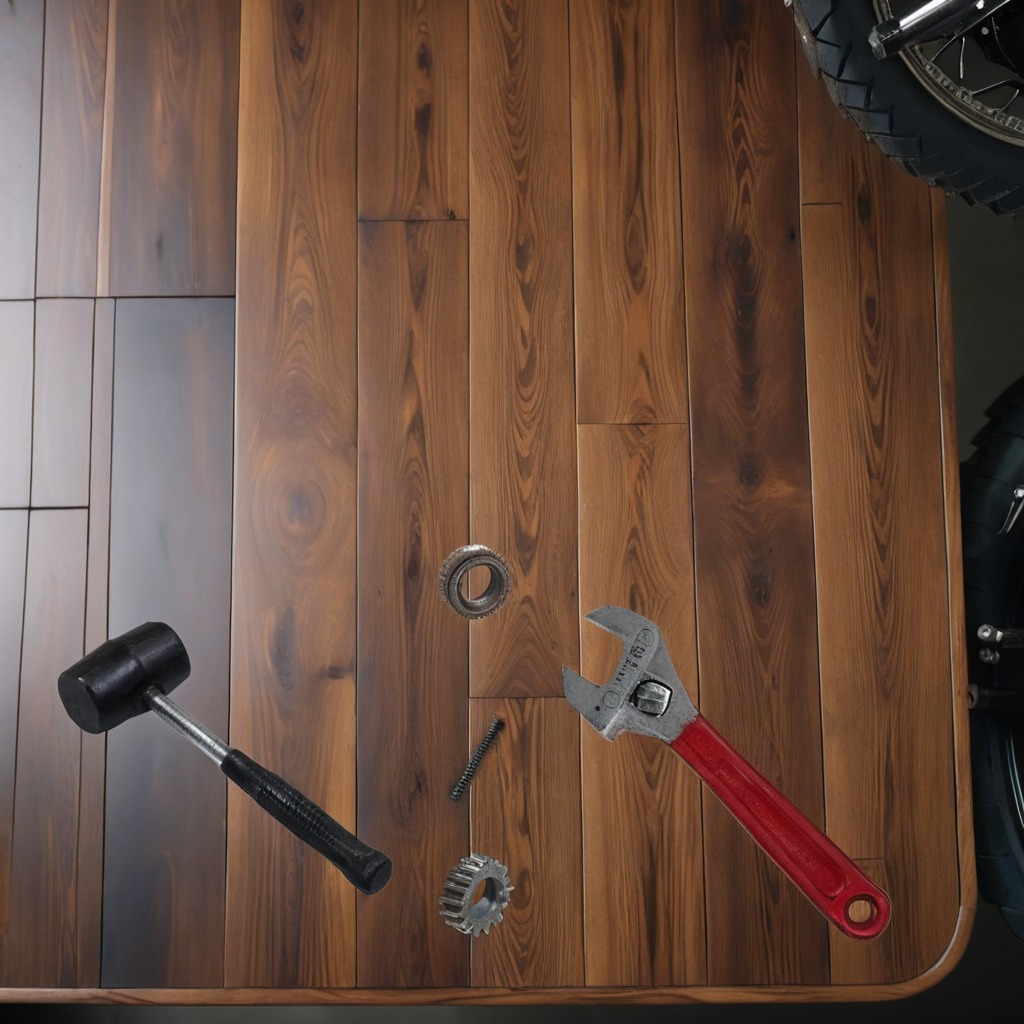
A gear with teeth and a hammer are lying on the wooden table in the garage.